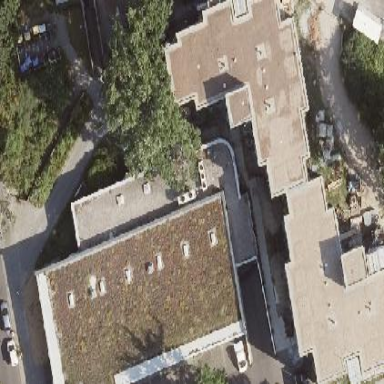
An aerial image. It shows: Dormitory building.